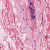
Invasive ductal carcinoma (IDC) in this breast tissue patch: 0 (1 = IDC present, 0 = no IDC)